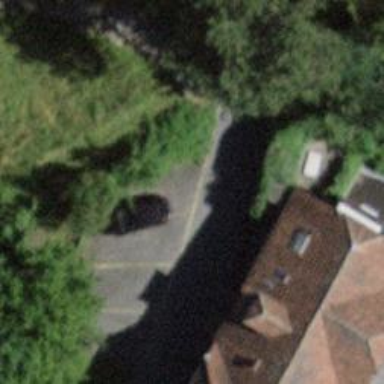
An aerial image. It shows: Residential road with asphalt surface and no sidewalk.